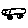
Label: car